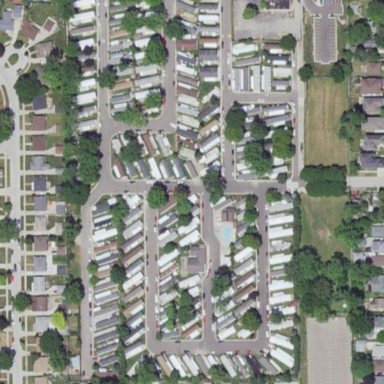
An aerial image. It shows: Residential area with mobile homes.